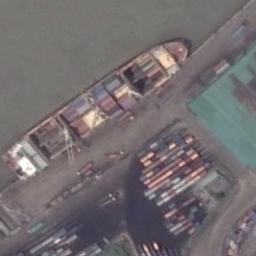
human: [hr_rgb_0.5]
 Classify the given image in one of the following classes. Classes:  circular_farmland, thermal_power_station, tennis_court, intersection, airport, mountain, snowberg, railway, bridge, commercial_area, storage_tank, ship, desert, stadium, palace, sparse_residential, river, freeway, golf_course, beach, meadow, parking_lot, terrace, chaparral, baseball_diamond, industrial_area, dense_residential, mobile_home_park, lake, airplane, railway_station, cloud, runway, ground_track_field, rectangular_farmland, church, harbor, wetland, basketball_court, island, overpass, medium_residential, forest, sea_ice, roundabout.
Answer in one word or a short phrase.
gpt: ship